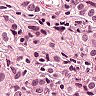
Metastatic tissue present: yes